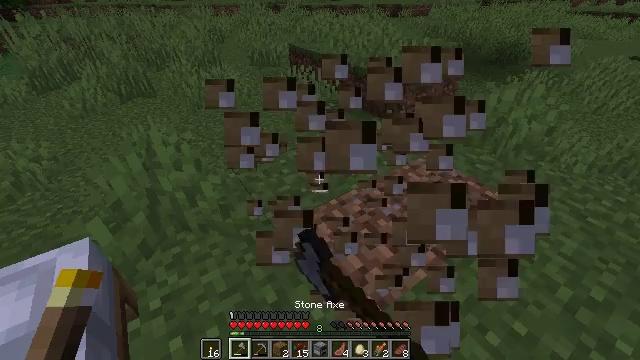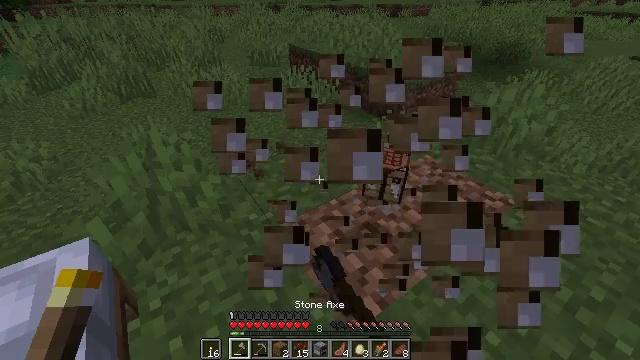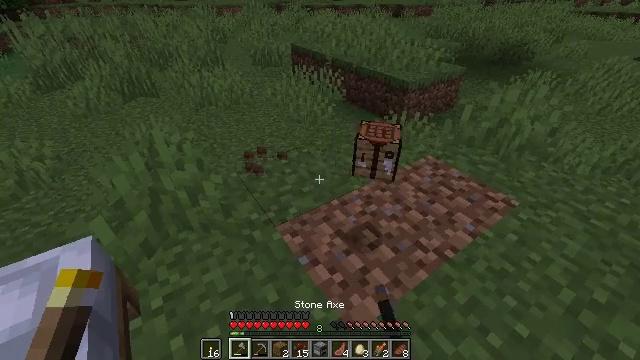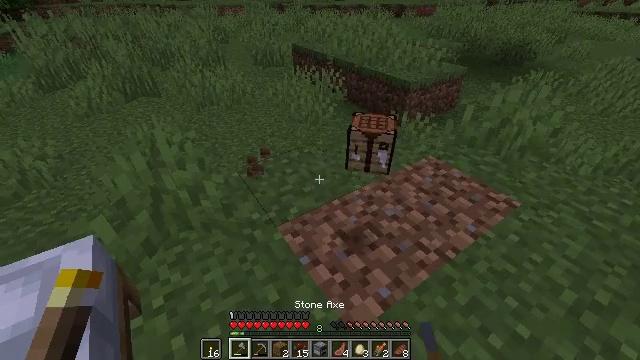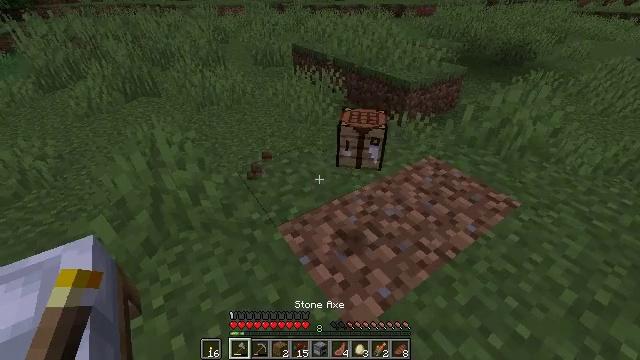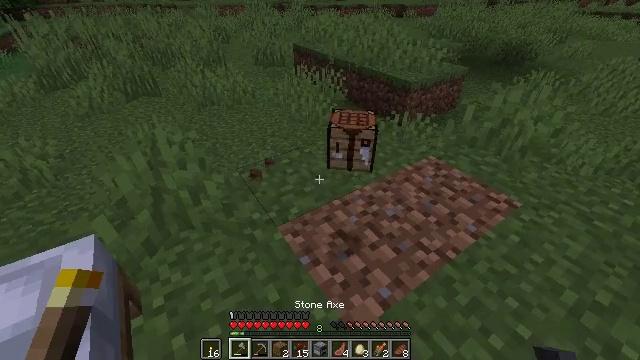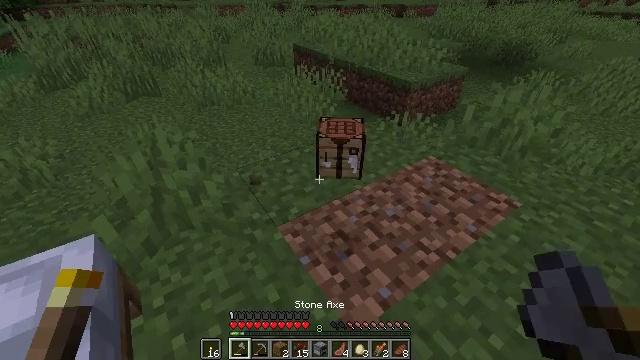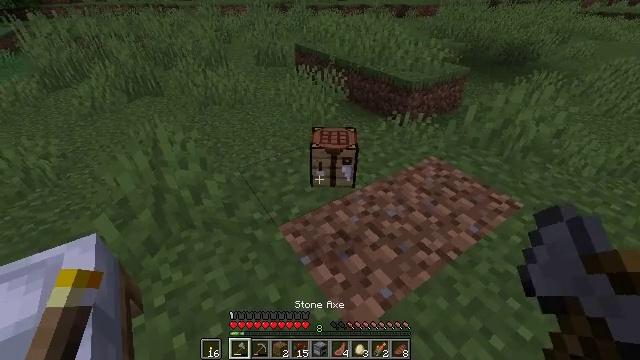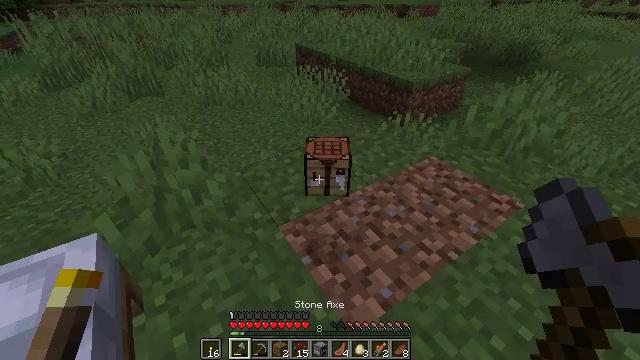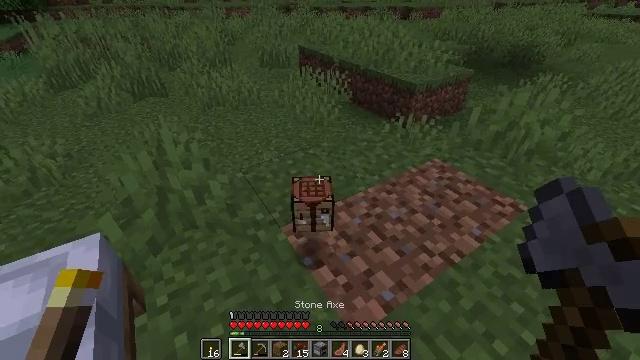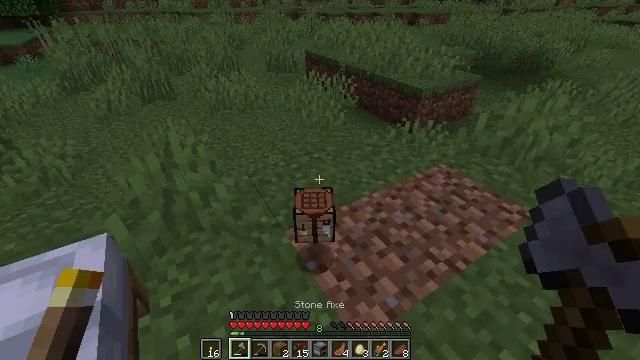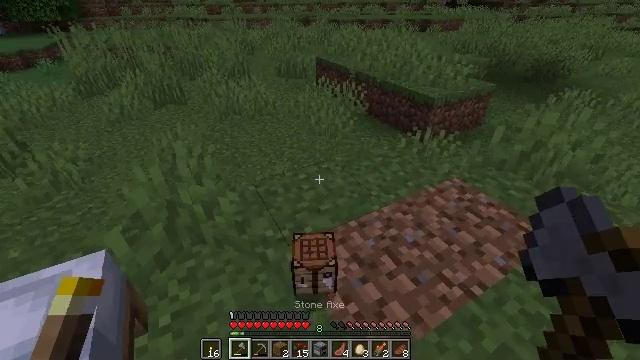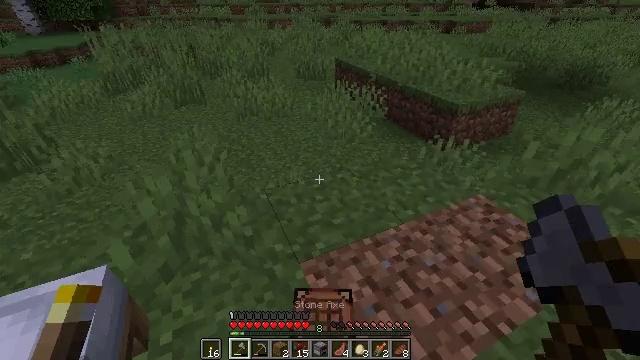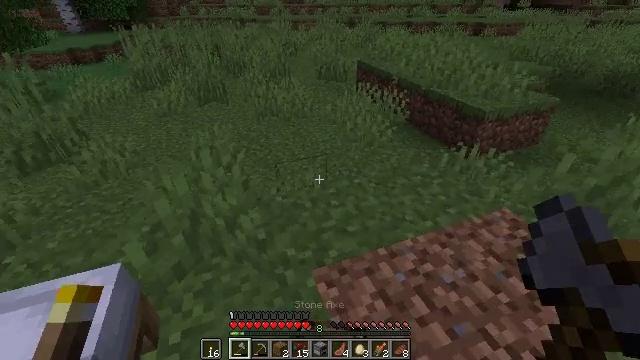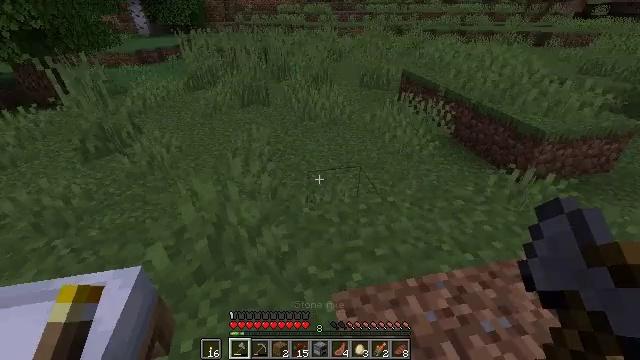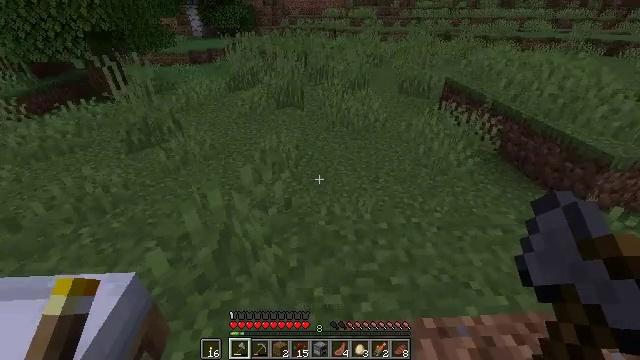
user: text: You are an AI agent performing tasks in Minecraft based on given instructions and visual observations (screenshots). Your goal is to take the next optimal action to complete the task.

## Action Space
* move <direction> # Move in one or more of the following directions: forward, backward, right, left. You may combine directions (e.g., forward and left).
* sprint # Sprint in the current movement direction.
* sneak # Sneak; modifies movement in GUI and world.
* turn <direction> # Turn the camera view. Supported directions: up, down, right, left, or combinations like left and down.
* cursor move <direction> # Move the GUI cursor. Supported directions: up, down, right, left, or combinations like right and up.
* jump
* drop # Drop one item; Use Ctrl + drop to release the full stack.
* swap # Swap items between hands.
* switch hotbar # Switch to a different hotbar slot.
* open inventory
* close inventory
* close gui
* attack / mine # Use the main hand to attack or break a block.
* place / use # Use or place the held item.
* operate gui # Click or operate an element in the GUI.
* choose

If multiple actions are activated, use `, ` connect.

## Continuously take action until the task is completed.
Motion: motion action
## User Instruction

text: Break the white bed to relocate it.
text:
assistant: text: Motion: attack / mine
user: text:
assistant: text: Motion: no_op
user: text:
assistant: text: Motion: no_op
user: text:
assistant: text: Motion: no_op
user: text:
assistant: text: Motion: no_op
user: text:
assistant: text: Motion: no_op
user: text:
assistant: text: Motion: no_op
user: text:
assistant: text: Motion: no_op
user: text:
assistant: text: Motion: no_op
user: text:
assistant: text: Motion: turn left
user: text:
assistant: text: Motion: move forward, turn left and up
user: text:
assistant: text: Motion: move forward, turn left
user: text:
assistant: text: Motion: move forward, turn left
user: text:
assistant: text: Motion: move forward and move right, turn left and up
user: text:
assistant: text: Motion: move forward and move right, turn left
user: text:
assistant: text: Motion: move forward and move right, turn left
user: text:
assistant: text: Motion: move right, turn left
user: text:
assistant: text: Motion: move right, turn left and down
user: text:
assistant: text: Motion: turn left
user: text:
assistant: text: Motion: move left, turn left and up
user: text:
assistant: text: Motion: move left
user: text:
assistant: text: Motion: move left
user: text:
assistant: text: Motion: attack / mine
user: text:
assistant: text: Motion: attack / mine
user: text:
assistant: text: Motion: attack / mine
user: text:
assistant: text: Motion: attack / mine
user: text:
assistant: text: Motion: turn right, attack / mine
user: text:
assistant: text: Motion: turn right and up, attack / mine
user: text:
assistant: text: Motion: turn right and up, attack / mine
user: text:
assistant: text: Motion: attack / mine